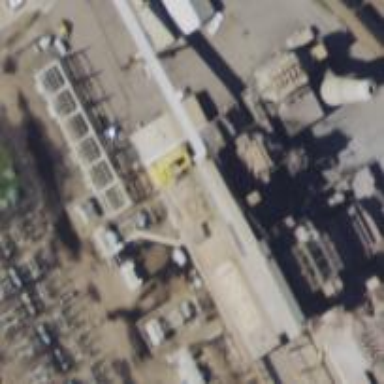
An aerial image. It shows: Steam turbine generator.